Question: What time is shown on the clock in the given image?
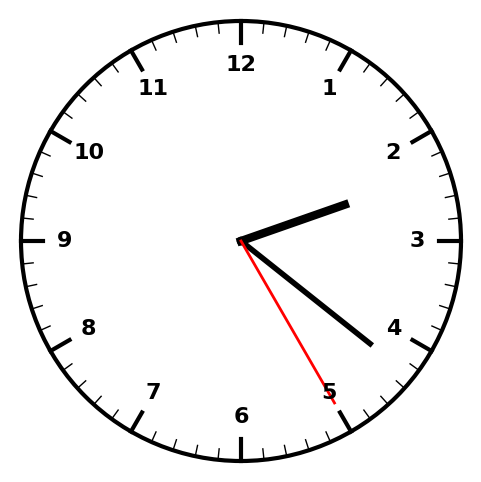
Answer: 02:21:25